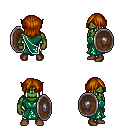
a pixel art fantasy rpg character, male body template, orc, green skin, sash dress, white pants, brunette long bangs hairstyle, bracelets, brown shoes, shield, four views (front, back, left, right), 2x2 character sprite sheet, small pixel art, hard edges, no anti-aliasing